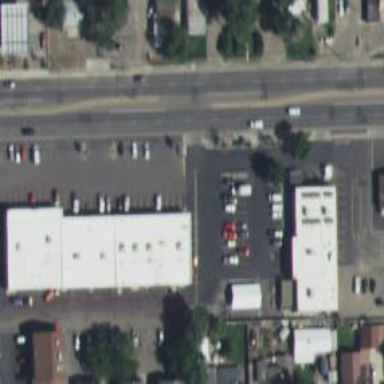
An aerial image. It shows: Convenience shop.